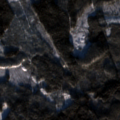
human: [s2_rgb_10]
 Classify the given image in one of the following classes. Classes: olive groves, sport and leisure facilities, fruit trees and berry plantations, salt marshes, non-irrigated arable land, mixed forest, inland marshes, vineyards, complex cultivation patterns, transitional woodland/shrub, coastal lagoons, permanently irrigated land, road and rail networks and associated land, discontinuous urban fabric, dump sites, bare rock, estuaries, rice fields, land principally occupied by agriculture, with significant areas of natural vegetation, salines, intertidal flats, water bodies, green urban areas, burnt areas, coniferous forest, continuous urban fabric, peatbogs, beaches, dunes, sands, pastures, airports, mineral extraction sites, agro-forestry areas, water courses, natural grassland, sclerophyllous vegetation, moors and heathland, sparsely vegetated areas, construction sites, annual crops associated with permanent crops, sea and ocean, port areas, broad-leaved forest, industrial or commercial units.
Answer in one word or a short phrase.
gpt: coniferous forest, mixed forest